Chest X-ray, PA view. Patient: 79 years old, sex M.
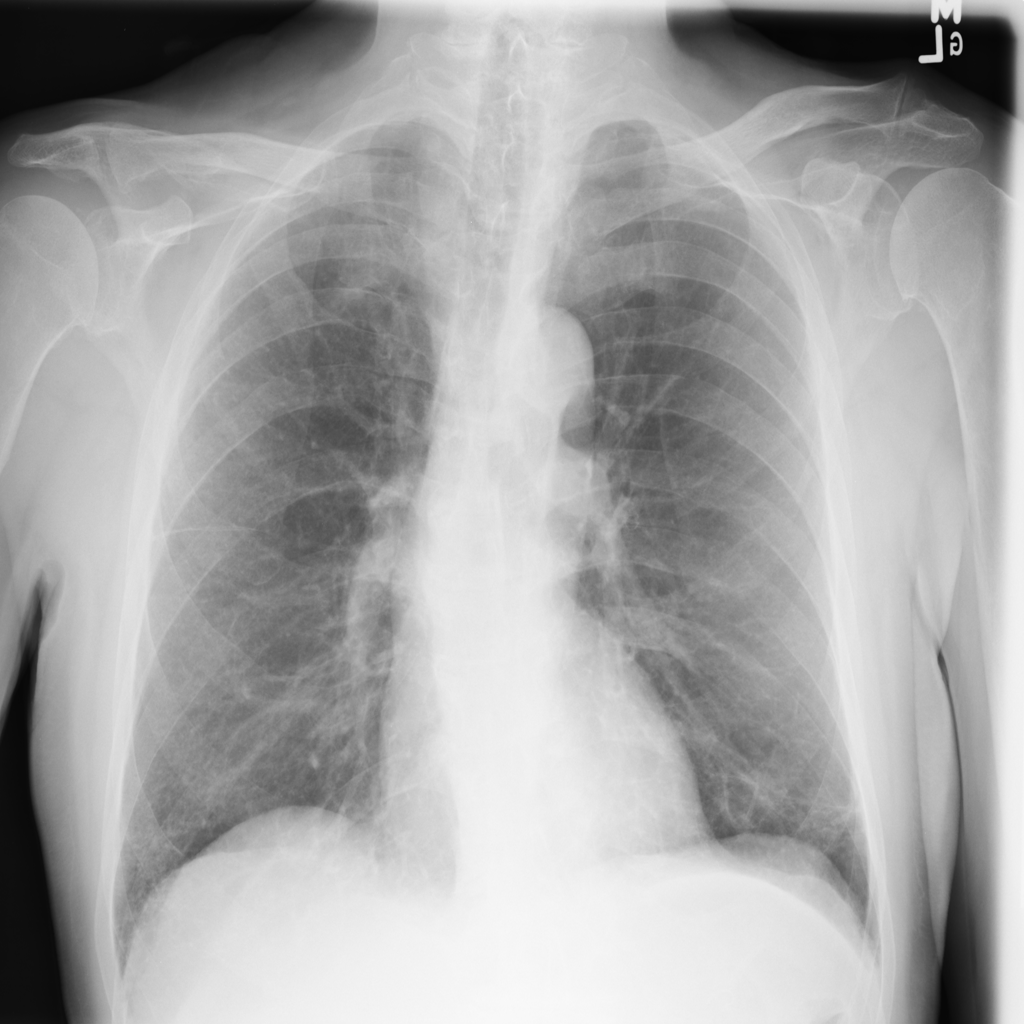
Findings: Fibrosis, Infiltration